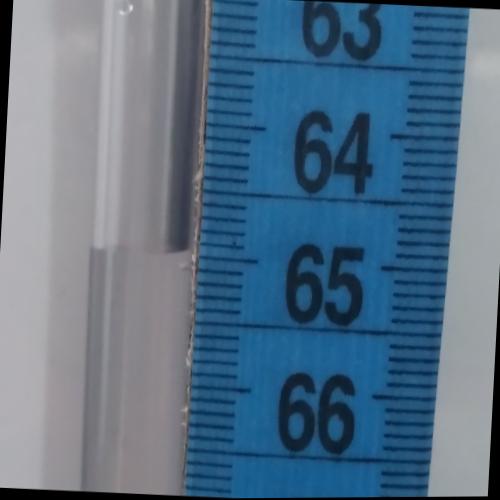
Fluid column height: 65.0 cm